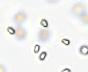
Label: Phaeocystis